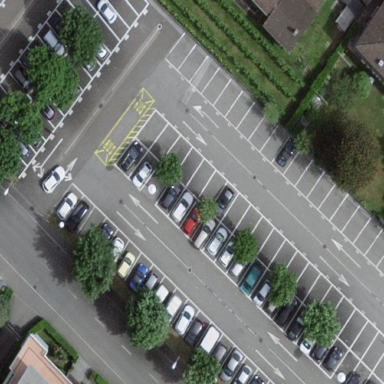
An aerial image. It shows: Parking area with surface.